Question: I have a view in my flutter mobile app in which there is:
1. A top bar that is a sliver bar (title + tabs) [red box on image]
2. A scrollable list of data [green box on image]
When i scroll, the tabs disappear leaving only the page title.
Goal:

I want to add a [blue box on image] that does and stays between the sliver bar and the scrollable items.
I seem to only be able to put the header inside the title of the sliver bar above the tabs, or in the scrollable list in which case it disappears as i scroll
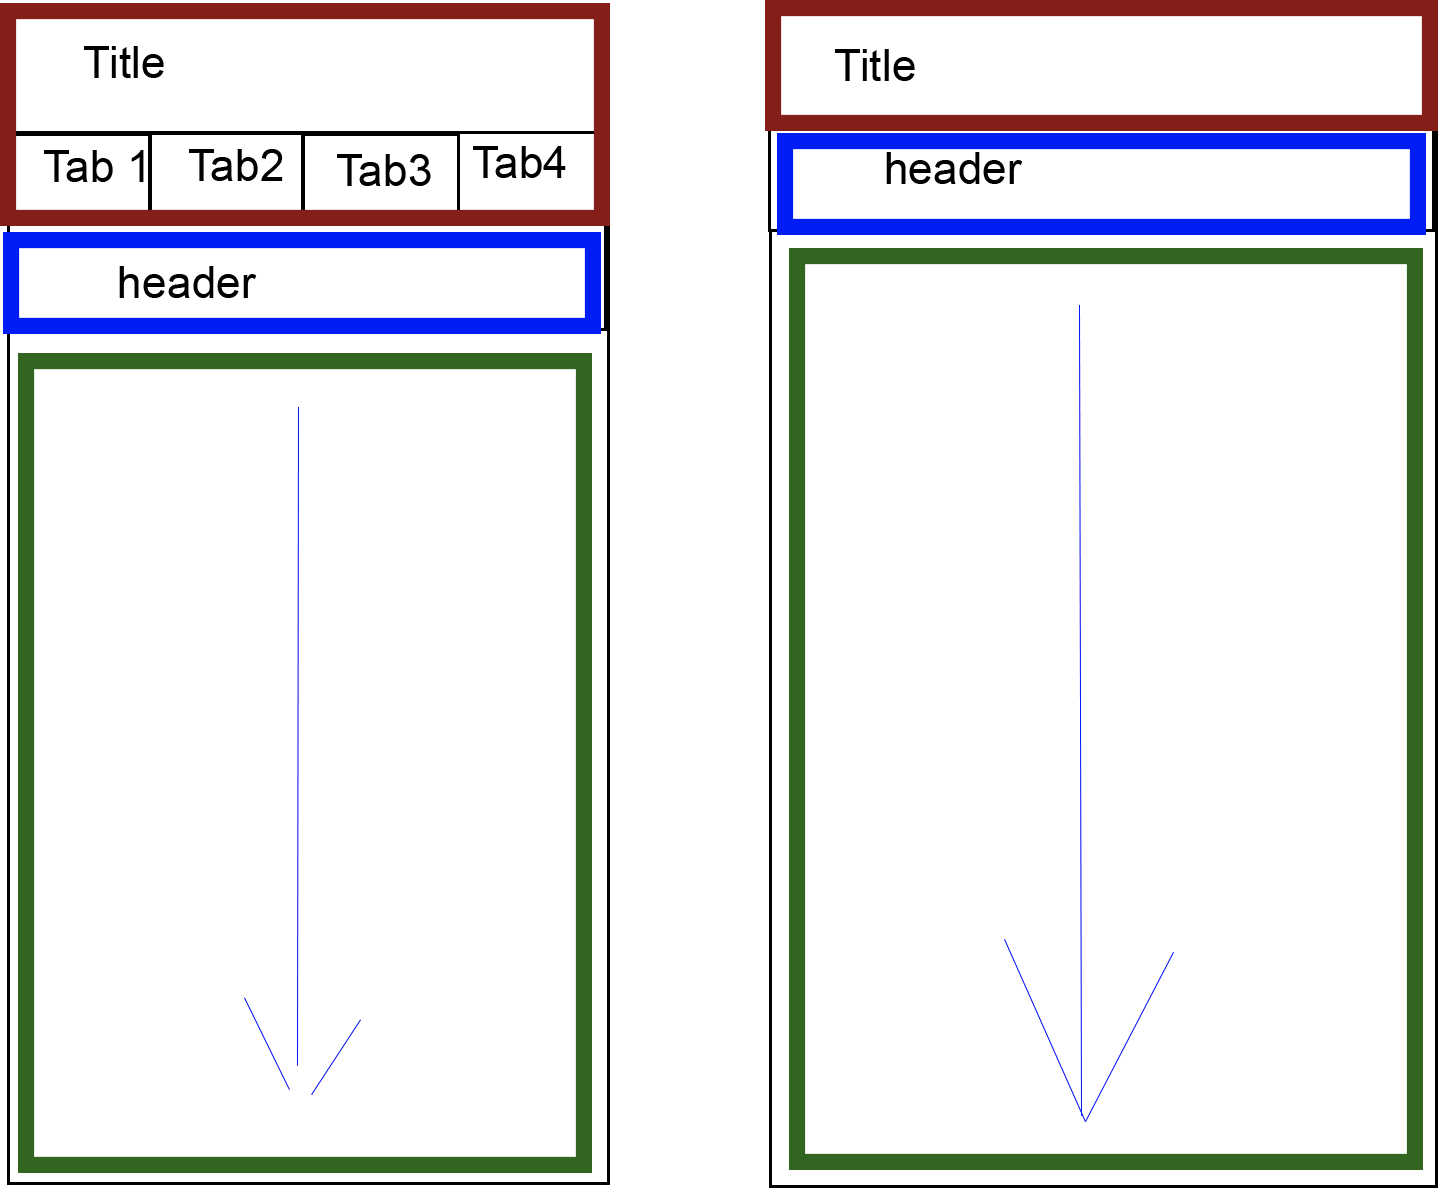
Answer: You can easily implement this on your own. The widget you will need is called 'SliverPersistentHeader' with 'pinned' parameter equal to 'true' and custom implementation of 'SliverPersistentHeaderDelegate'.
Take a look at this example:
<URL>
<URL>
'''
import 'dart:math' as math;
import 'package:flutter/material.dart';
void main() => runApp(MyApp());
class MyApp extends StatelessWidget {
@override
Widget build(BuildContext context) {
return MaterialApp(
title: 'Flutter Demo',
debugShowCheckedModeBanner: false,
theme: ThemeData(
primarySwatch: Colors.blue,
),
home: MyHomePage(title: 'Flutter Demo Home Page'),
);
}
}
class MyHomePage extends StatefulWidget {
MyHomePage({Key key, this.title}) : super(key: key);
final String title;
@override
_MyHomePageState createState() => _MyHomePageState();
}
class _MyHomePageState extends State<MyHomePage> {
@override
Widget build(BuildContext context) {
return Scaffold(
appBar: AppBar(
title: Text(widget.title),
),
body: CustomScrollView(
slivers: <Widget>[
SliverPersistentHeader(
floating: true,
delegate: SliverAppBarDelegate(
minHeight: 60,
maxHeight: 60,
child: Container(
color: Colors.red,
child: Center(
child: Text(
'This will hide'),
),
),
),
),
SliverPersistentHeader(
pinned: true,
delegate: SliverAppBarDelegate(
minHeight: 60.0,
maxHeight: 60.0,
child: Container(
color: Theme.of(context).scaffoldBackgroundColor,
child: Column(
children: <Widget>[
Padding(
padding: const EdgeInsets.symmetric(
horizontal: 16.0,
vertical: 8.0,
),
child: Text('This will remain visible',
style: TextStyle(fontSize: 20)),
),
Divider(),
],
),
),
),
),
SliverList(
delegate: SliverChildBuilderDelegate((context, index) {
return ListTile(
title: Text('List Tile $index'),
);
}, childCount: 100),
),
],
),
);
}
}
class SliverAppBarDelegate extends SliverPersistentHeaderDelegate {
SliverAppBarDelegate({
@required this.minHeight,
@required this.maxHeight,
@required this.child,
});
final double minHeight;
final double maxHeight;
final Widget child;
@override
double get minExtent => minHeight;
@override
double get maxExtent => math.max(maxHeight, minHeight);
@override
Widget build(
BuildContext context, double shrinkOffset, bool overlapsContent) {
return SizedBox.expand(child: child);
}
@override
bool shouldRebuild(SliverAppBarDelegate oldDelegate) {
return maxHeight != oldDelegate.maxHeight ||
minHeight != oldDelegate.minHeight ||
child != oldDelegate.child;
}
}
'''